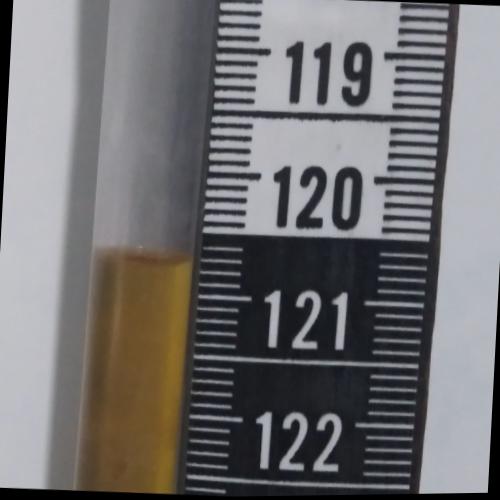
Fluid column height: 120.7 cm